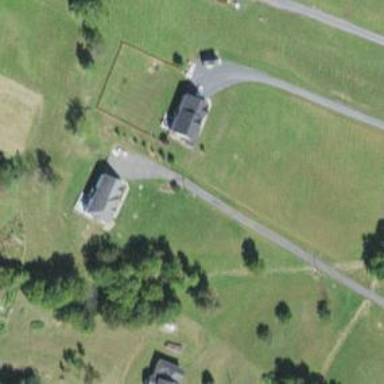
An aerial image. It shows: Driveway leading to service road.